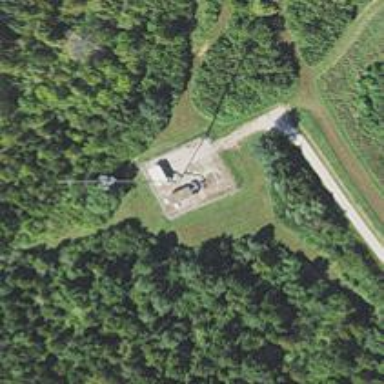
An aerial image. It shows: Mast tower used for communication.